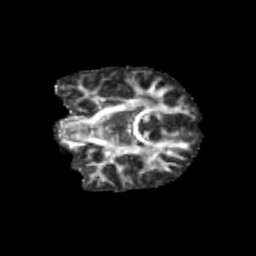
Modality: FA
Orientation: coronal
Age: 9
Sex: male
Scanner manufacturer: siemens
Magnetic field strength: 3 T
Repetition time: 3.8 s
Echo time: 0.07 s